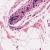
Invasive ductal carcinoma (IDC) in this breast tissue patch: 0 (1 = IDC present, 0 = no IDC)